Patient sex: M
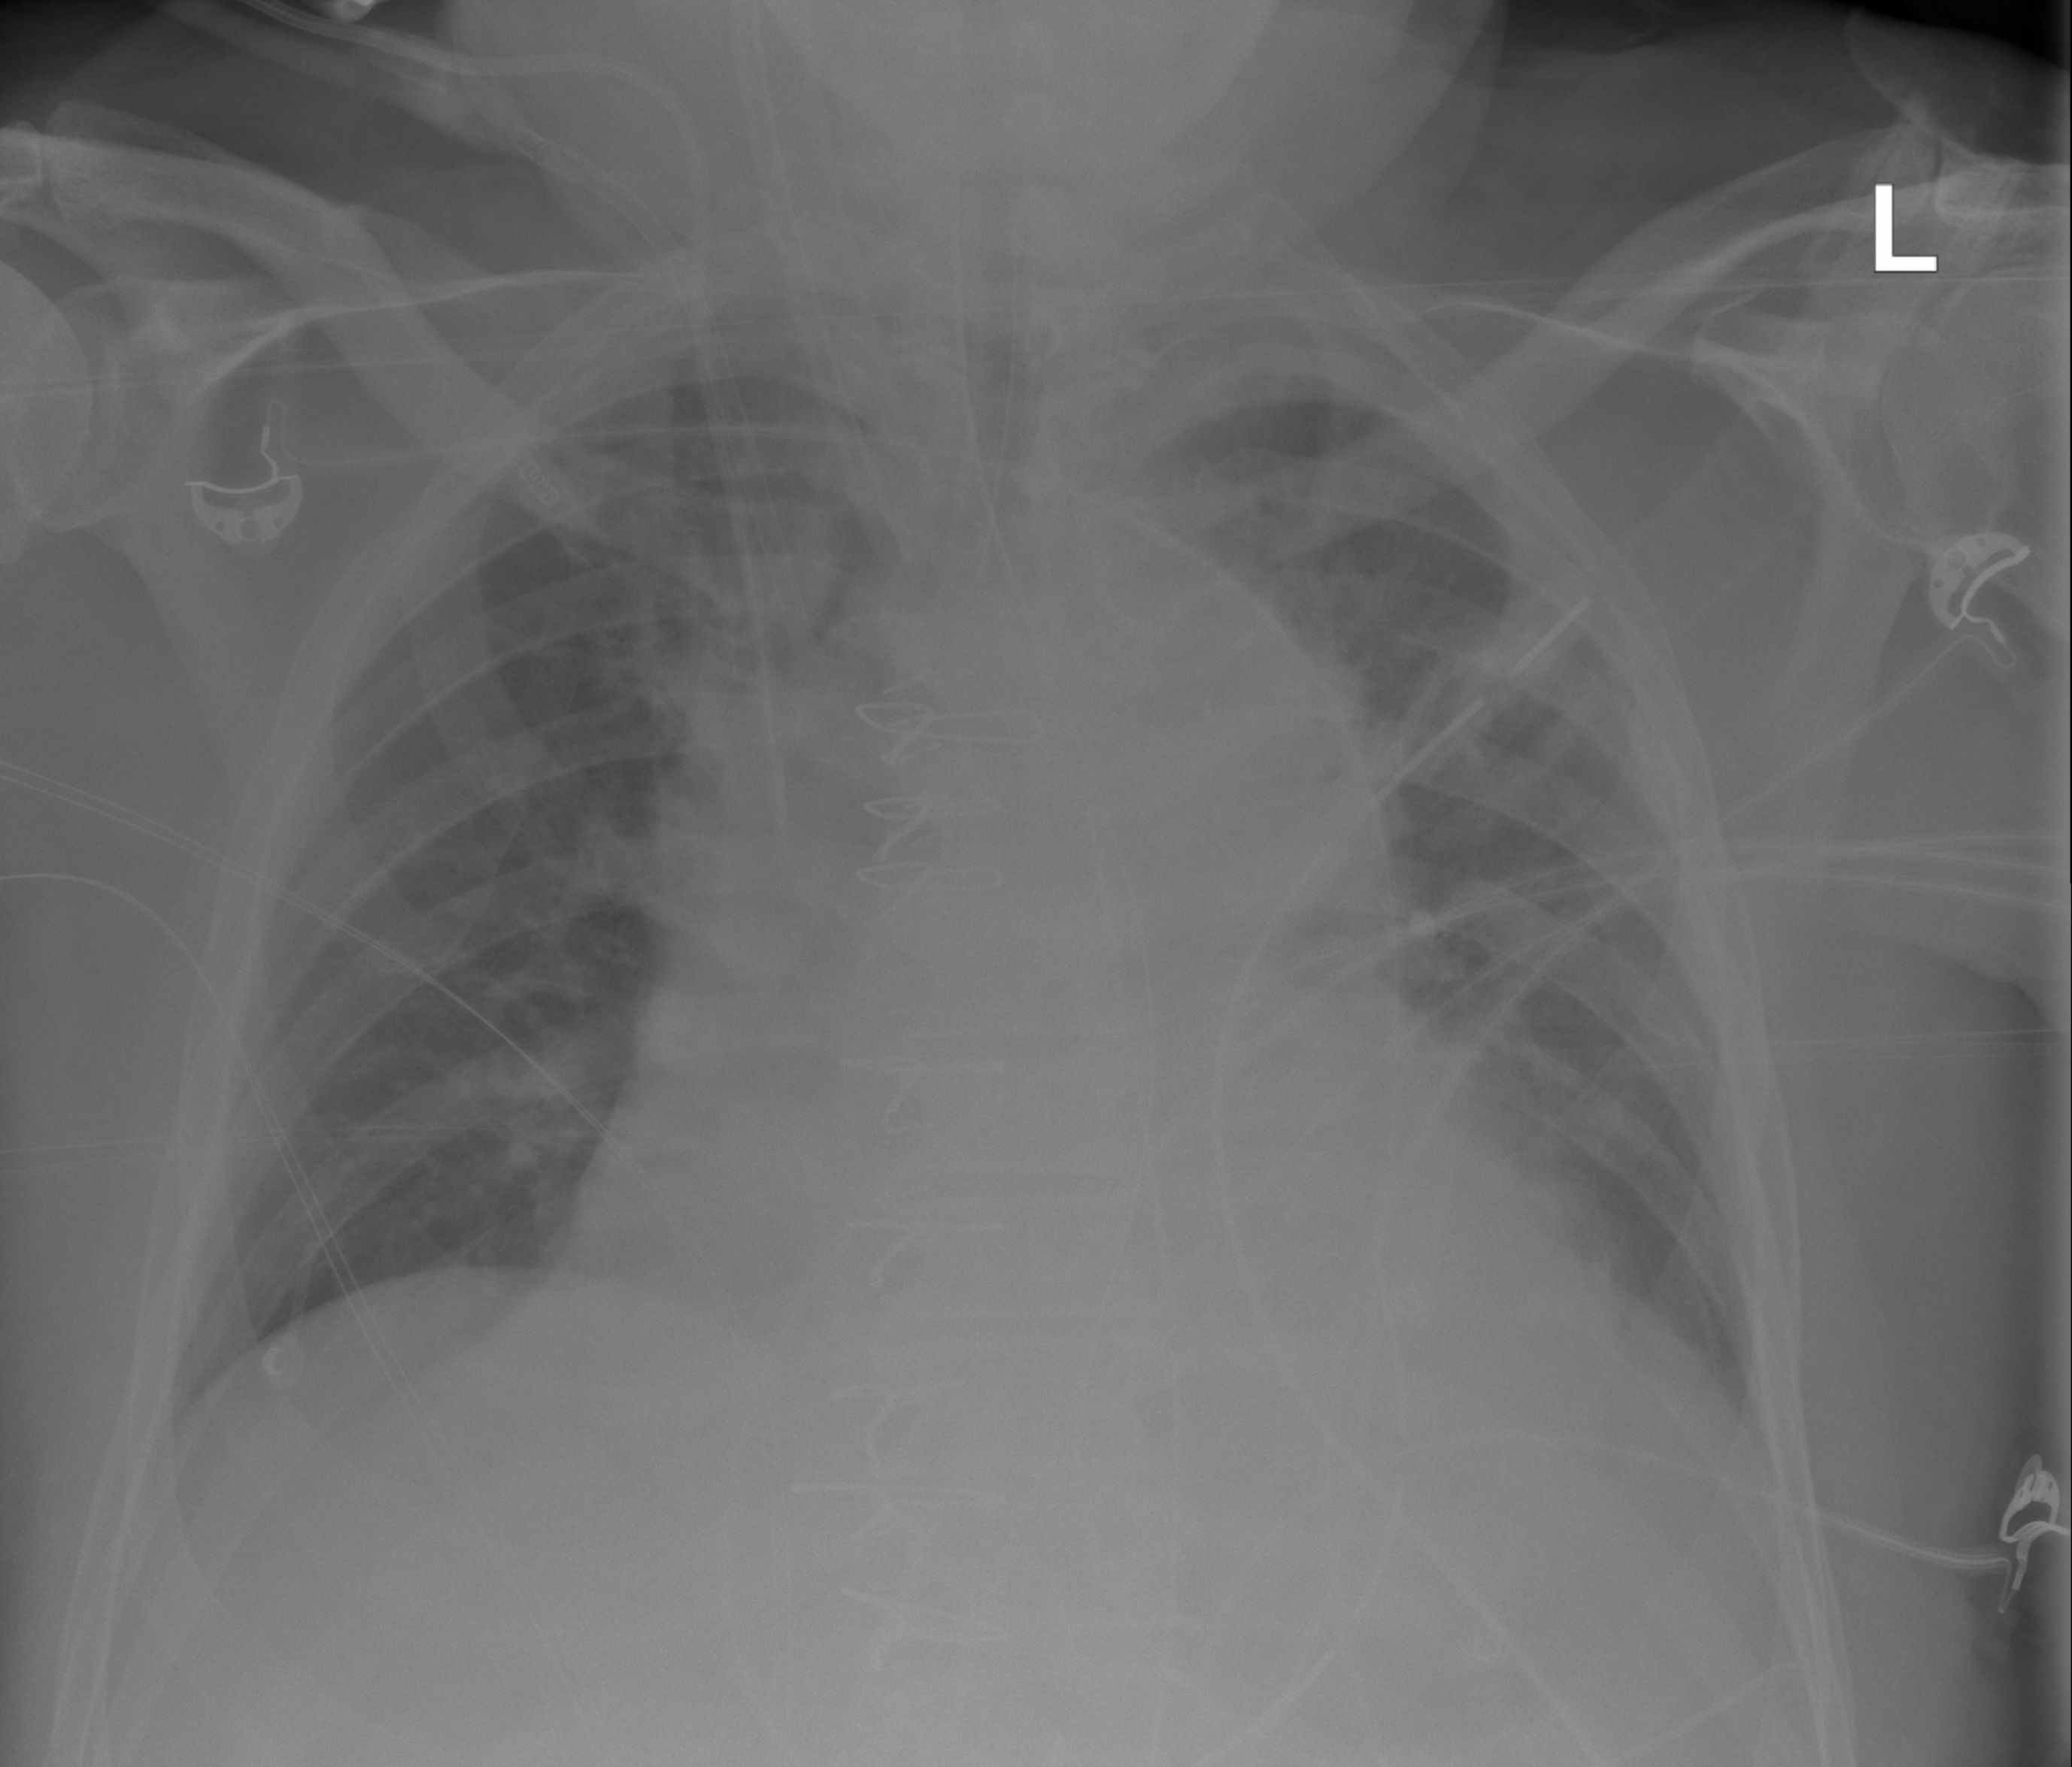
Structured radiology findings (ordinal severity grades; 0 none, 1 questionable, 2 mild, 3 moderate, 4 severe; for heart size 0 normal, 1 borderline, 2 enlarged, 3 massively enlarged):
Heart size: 2
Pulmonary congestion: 2
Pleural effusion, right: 0
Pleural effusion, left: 0
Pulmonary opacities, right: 0
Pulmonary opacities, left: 0
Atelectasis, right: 2
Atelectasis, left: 2